Field crop: maize
Growth stage: 2
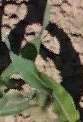
Species: maize